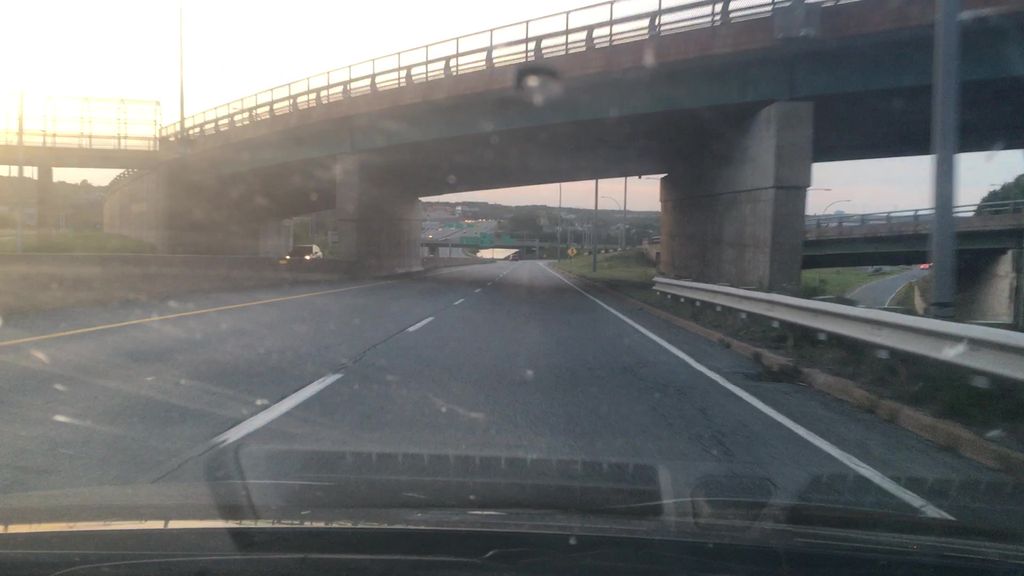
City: halifax